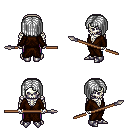
a pixel art fantasy rpg character, male body template, skeleton, brown robe, magenta pants, white pageboy hairstyle, metal boots, spear, four views (front, back, left, right), 2x2 character sprite sheet, small pixel art, hard edges, no anti-aliasing